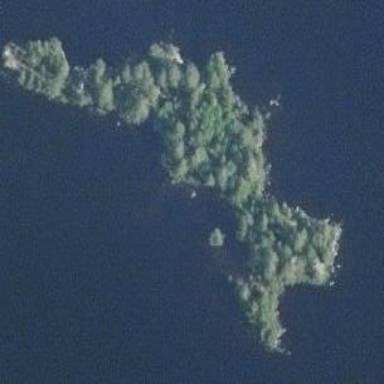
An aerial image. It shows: Islet.